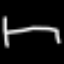
Label: bed